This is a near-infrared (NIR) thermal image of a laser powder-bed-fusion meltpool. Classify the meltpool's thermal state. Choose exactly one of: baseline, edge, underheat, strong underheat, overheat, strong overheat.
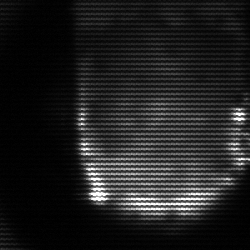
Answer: baseline